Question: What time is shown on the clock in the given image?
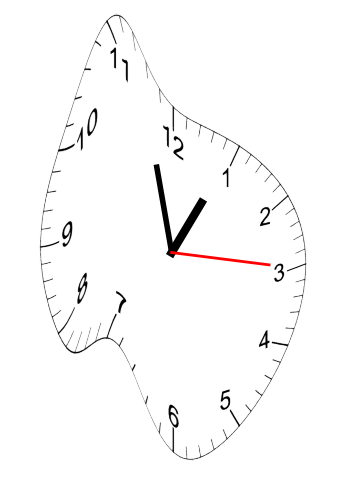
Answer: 12:57:15